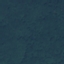
Label: Forest